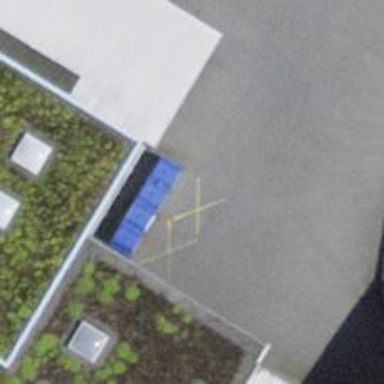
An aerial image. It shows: Recycling container for recycling.